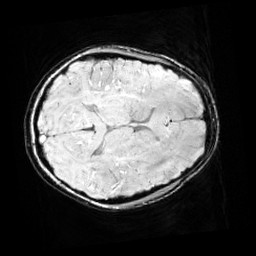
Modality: SWI
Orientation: axial
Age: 9
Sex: female
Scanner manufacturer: siemens
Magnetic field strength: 3 T
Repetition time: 0.027 s
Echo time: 0.02 s